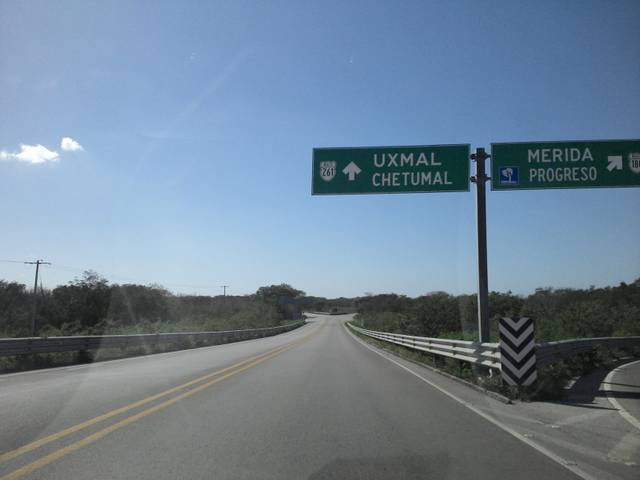
Region: Mexico
Coordinates: 20.841, -89.742